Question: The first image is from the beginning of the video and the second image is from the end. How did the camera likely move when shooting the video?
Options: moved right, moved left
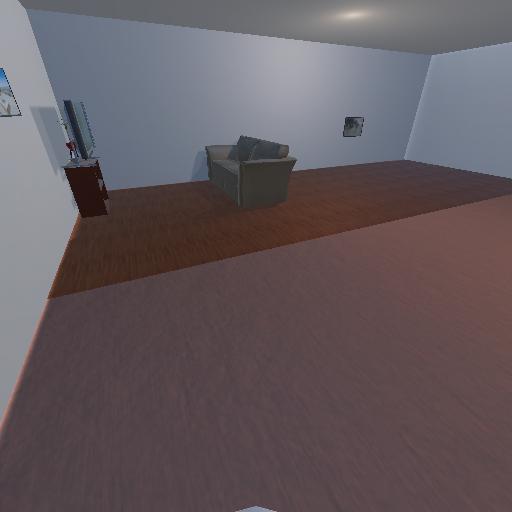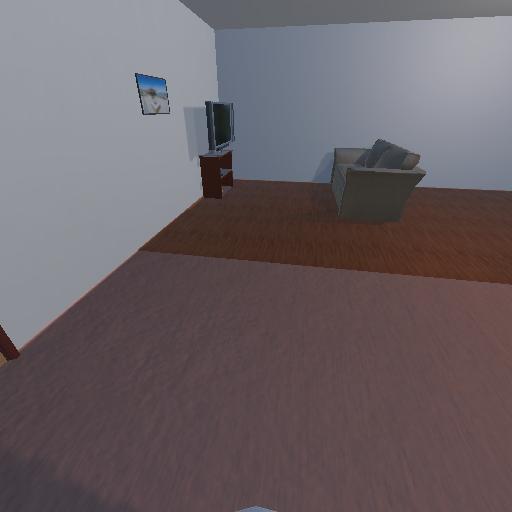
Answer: moved right